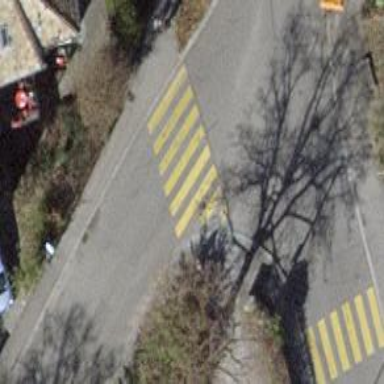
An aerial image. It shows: Uncontrolled zebra crossing with zebra markings.